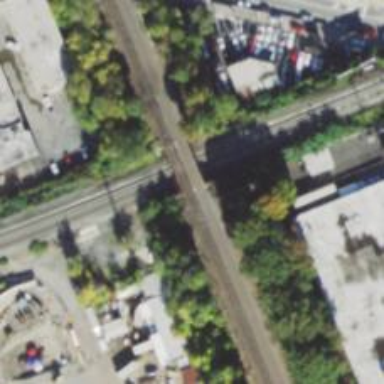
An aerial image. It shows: Railway bridge.